Question: I have this kind of a VI file and I need to add something in order to prevent numbers from repeating. Could you help?

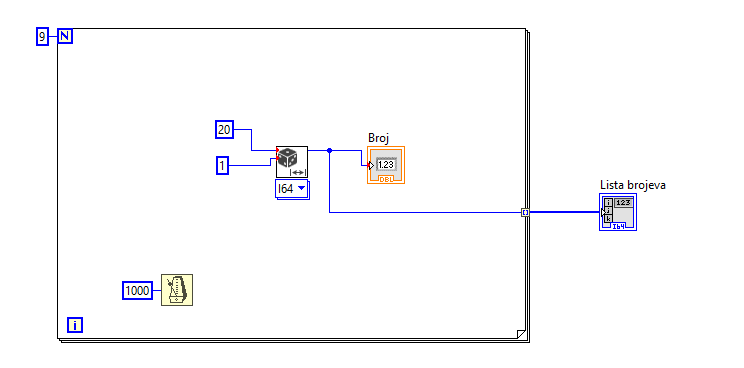
Answer: Rather than filtering your list of numbers, you would be better off shuffling an array and taking the first few elements.
- - - -
<URL>